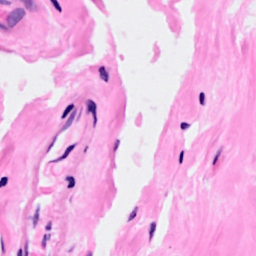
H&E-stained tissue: Breast